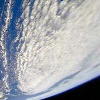
Label: cloud